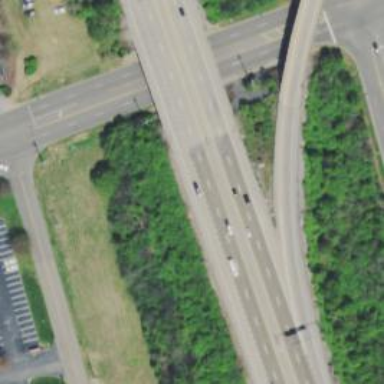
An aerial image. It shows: Beam-style overpass bridge.